Question: I want set the content of a list into a popover.
The result is this:

There are two list by different data binding. The 2nd work and the 1st not work...
This is the xml of the popover
'''
<Popover
showHeader="false"
contentWidth="320px"
contentHeight="500px"
placement="Bottom" >
<List
items="{menuPath>/pathlist}">
<StandardListItem title="{level}" />
</List>
<List
items="{/nodes}">
<StandardListItem
title="{text}"
type="Navigation"
tap="doNavOnSelect" >
</StandardListItem>
</List>
</Popover>
'''
The 1st data-binding (not-work) is this:
'''
var aPath=new Array();
obj=new Object(); obj.level='lev1'; aPath.push(obj);
obj=new Object(); obj.level='lev2'; aPath.push(obj);
obj=new Object(); obj.level='lev3'; aPath.push(obj);
var oModel = new sap.ui.model.json.JSONModel();
//oModel.setData({pathlist:aPath}, true);
oModel.setData({pathlist:[{level:'uno'},{level:'due'},{level:'tre'}]}, true);
sap.ui.getCore().setModel(oModel, "menuPath");
'''
and the 2nd data-binding (work) is this:
'''
this.getView().setModel(new sap.ui.model.json.JSONModel("apps/appIntra/master/GEN_intra_Master.json"));
'''
and the json file is this:
'''
{
"nodes" : [
{
"id" : "help",
"text" : "Help"
},
{
"id" : "intra_acquisti",
"text" : "ACQUISTI"
},
{
"id" : "intra_cessioni",
"text" : "CESSIONI"
}
]
}
'''
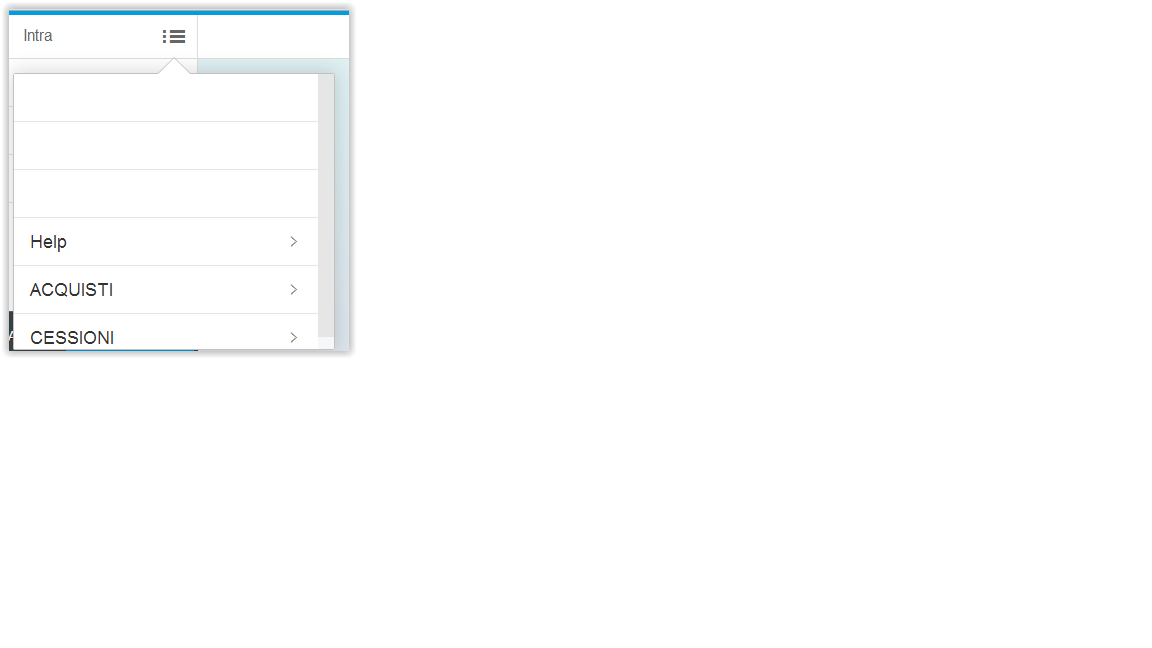
Answer: Instead of
'''
<StandardListItem title="{level}" />
'''
use
'''
<StandardListItem title="{menuPath>level}" />
'''
If you use named models, always remember to include them in all the bindings where necessary :)